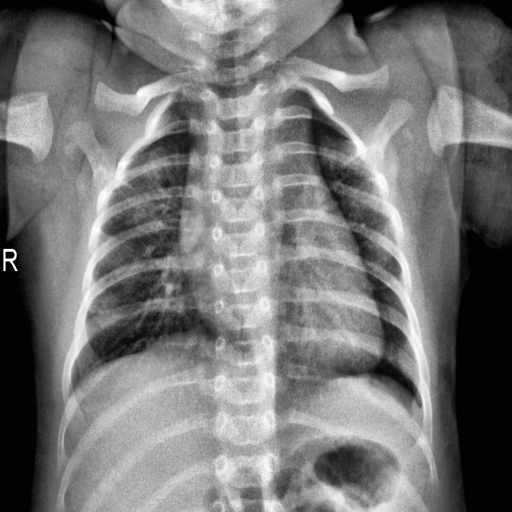
Finding: NORMAL